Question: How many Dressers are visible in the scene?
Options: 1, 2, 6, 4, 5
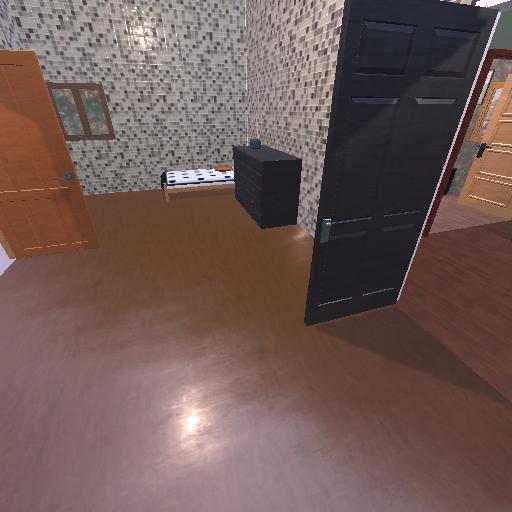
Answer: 1